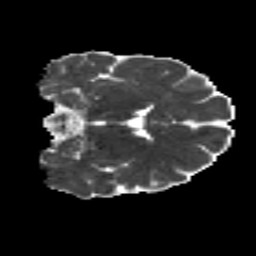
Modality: MD
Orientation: coronal
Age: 19
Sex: male
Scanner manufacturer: siemens
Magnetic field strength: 3 T
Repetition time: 8.8 s
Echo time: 0.085 s